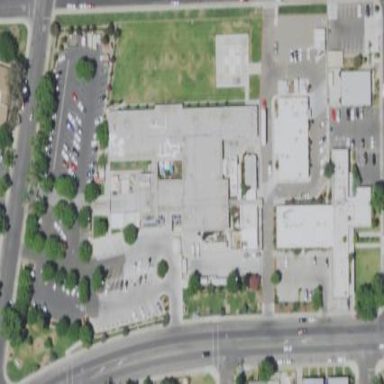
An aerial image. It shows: Healthcare facility identified as hospital.